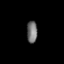
Tissue: lung
Cell type: Epithelial cells
Senescence score: 0.2406
Nuclear area (px): 224
Mean DAPI intensity: 114.482